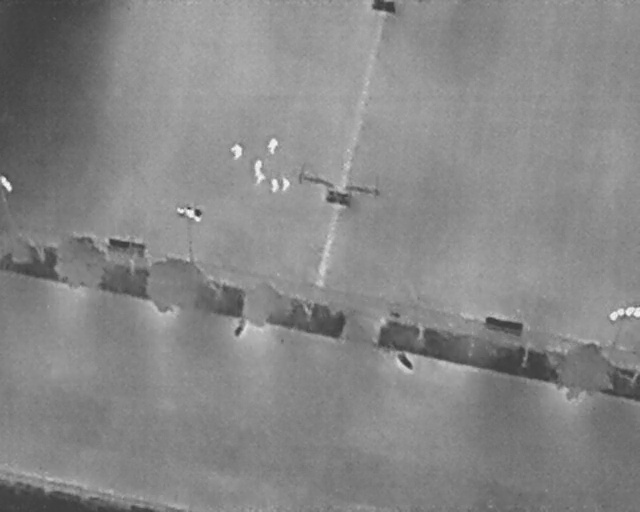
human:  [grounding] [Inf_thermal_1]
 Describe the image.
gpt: In the satellite image, there is  <ref>2 medium person </ref> <box>[[35, 28, 38, 30, 2], [41, 27, 43, 29, 2]]</box> located at top,  <ref>2 medium person </ref> <box>[[38, 31, 41, 33, 2], [39, 33, 41, 35, 2]]</box> located at center,  <ref>2 small person </ref> <box>[[41, 35, 44, 37, 2], [43, 35, 45, 36, 2]]</box> located at center.